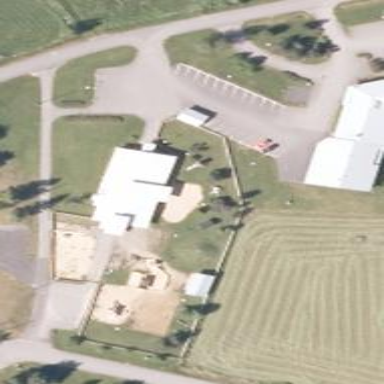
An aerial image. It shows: Kindergarten.